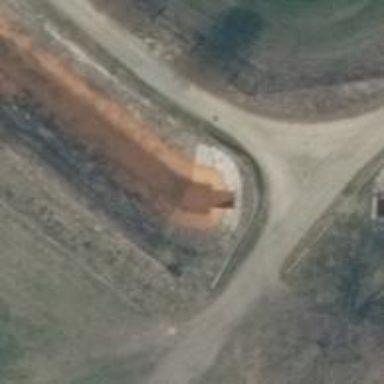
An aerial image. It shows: Culvert tunnel.